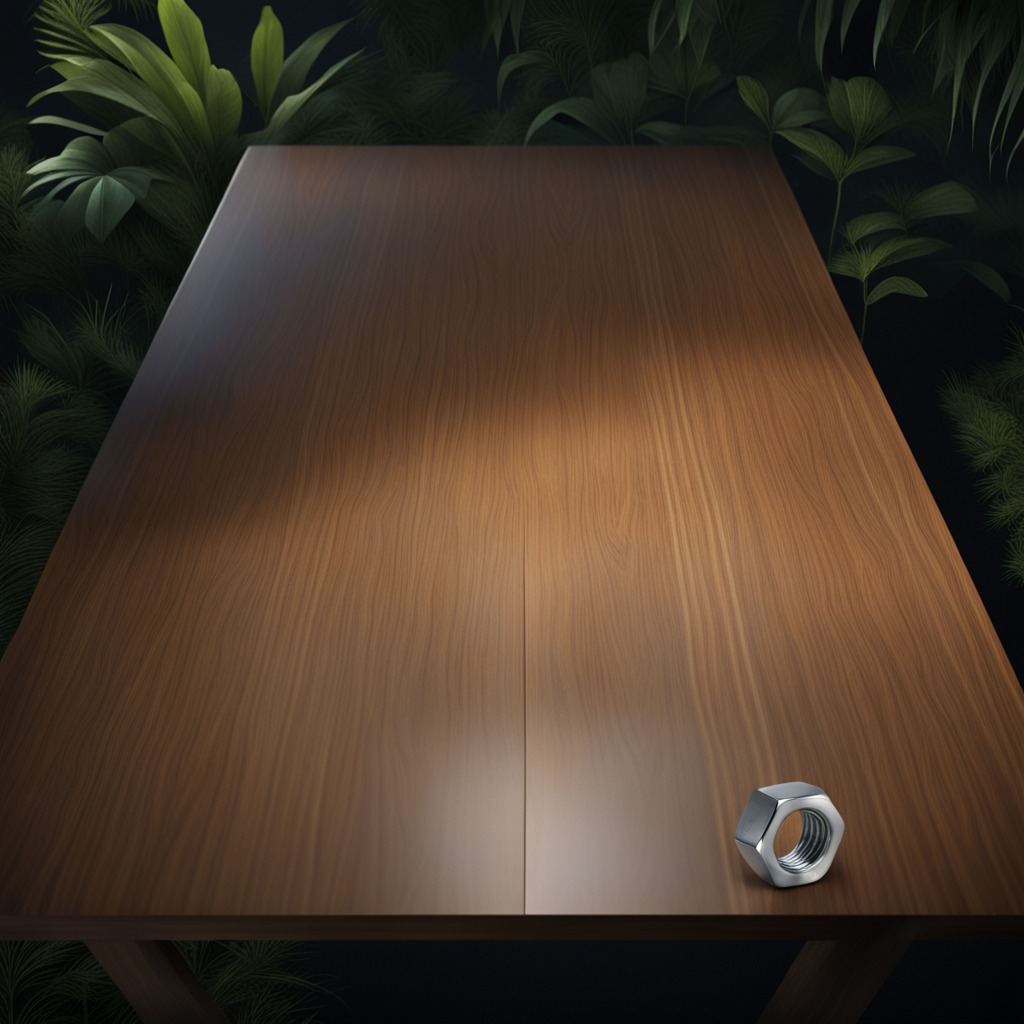
A metal nut is lying on the wooden table inside a jungle field workshop tent at night.